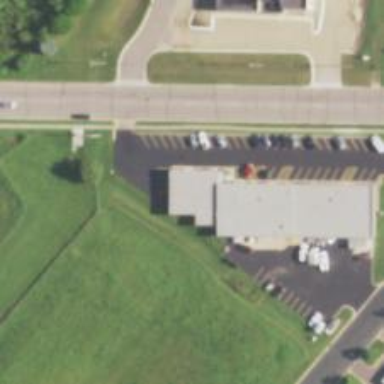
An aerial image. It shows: Veterinary facility.